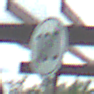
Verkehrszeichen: EndeGeschwindigkeit100
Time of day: Midday
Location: Outdoor (Nature)
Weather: PartlyCloudy
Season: NotSpecified
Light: Natural